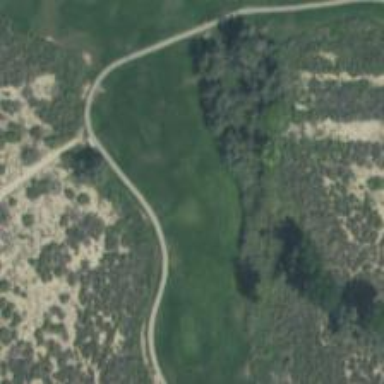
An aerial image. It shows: Golf tee.